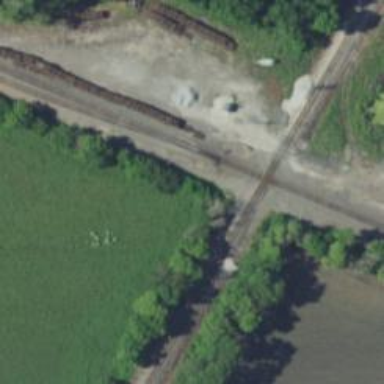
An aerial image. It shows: Railway track.